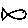
Label: fish